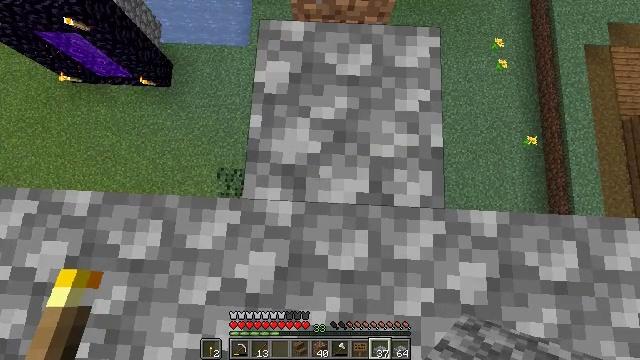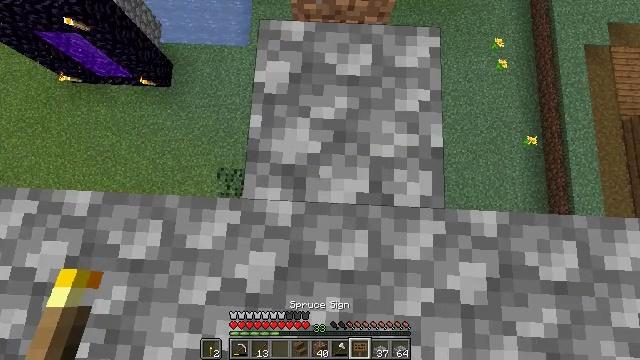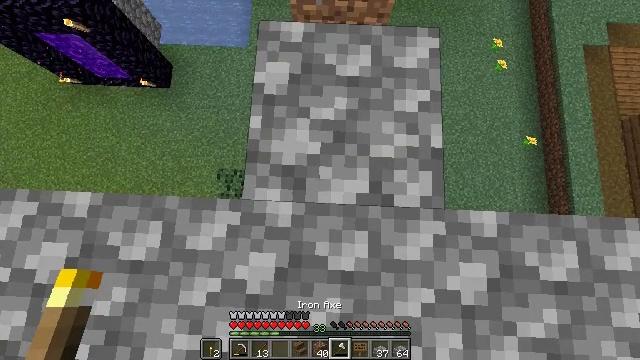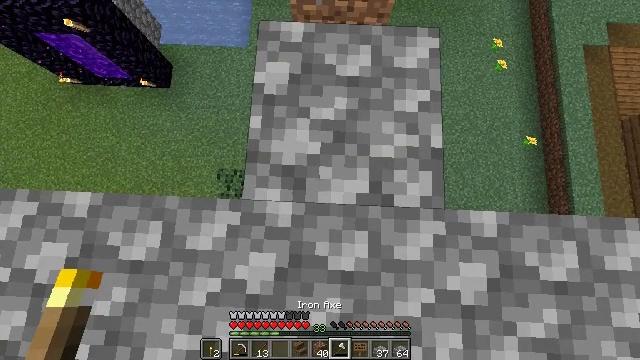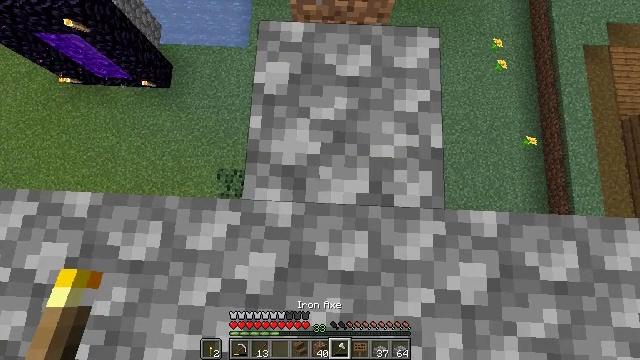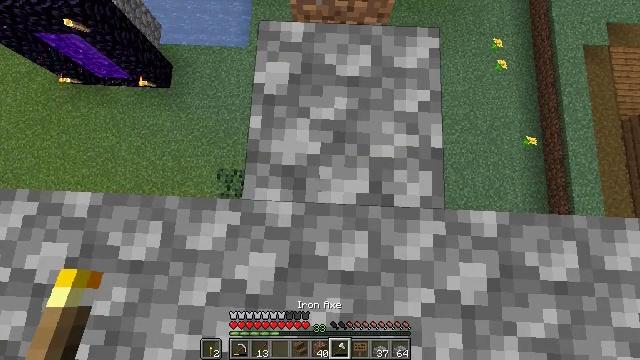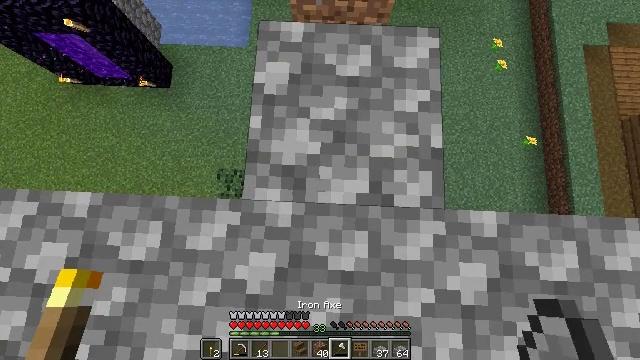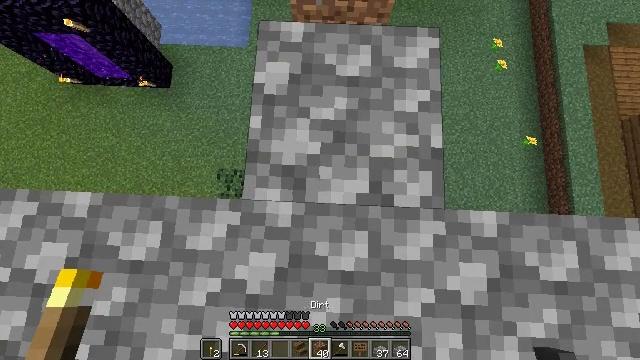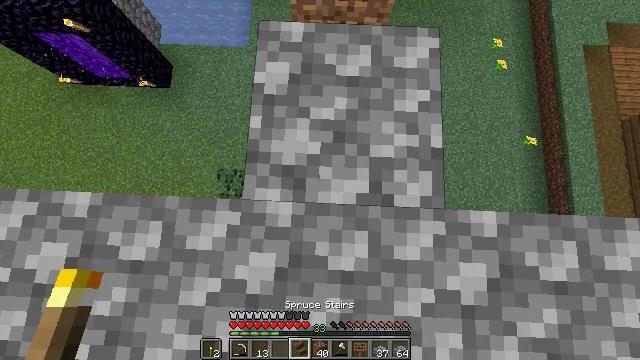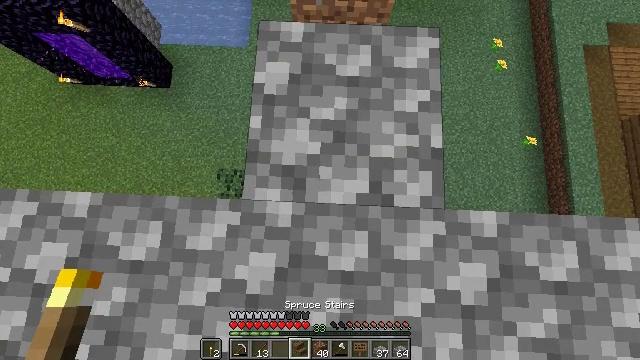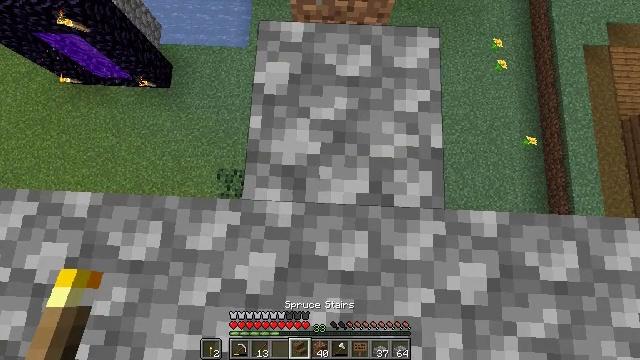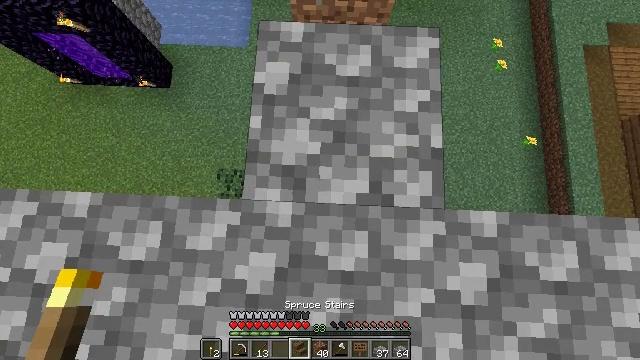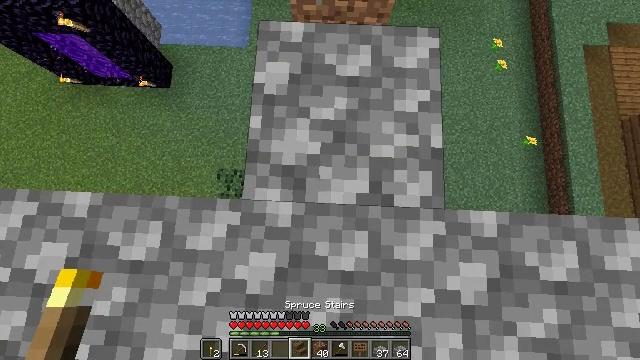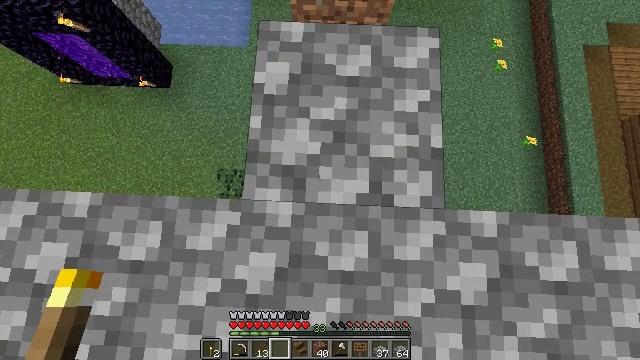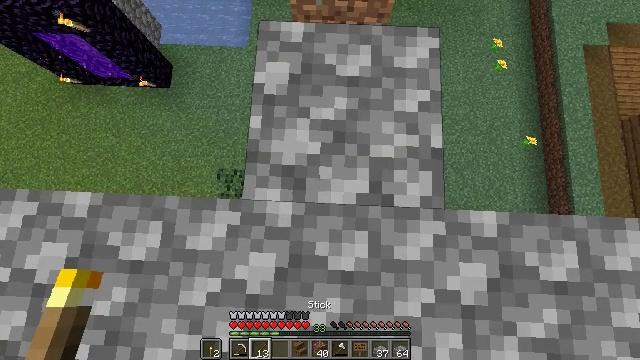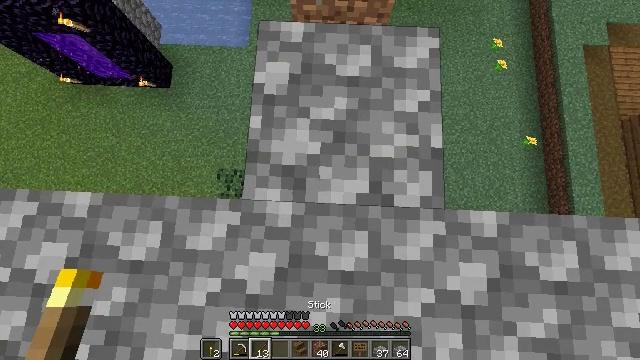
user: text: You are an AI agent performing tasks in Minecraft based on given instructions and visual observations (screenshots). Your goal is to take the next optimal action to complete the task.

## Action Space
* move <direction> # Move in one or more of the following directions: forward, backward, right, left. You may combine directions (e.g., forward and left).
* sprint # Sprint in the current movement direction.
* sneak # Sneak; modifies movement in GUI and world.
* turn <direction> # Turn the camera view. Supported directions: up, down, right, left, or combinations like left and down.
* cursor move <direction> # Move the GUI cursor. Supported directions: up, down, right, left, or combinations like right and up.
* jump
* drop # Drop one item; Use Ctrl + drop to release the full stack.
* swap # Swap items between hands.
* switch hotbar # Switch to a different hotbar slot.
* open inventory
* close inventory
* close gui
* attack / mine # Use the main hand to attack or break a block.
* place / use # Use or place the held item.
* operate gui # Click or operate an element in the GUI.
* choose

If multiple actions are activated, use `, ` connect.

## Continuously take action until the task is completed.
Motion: motion action
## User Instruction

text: Demolish the cobblestone slab for reuse.
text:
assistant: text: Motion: sneak
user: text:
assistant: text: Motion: sneak
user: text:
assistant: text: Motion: sneak
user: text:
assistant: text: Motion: sneak
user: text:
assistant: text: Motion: sneak
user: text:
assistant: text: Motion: sneak
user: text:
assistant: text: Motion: sneak
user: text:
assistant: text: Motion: sneak
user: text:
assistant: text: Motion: sneak
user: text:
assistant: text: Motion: sneak
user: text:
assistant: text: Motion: sneak
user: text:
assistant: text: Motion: sneak
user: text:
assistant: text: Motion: sneak
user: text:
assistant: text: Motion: sneak
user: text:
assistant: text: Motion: sneak
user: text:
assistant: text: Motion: sneak
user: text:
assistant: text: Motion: sneak
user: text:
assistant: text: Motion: sneak
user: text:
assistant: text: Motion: sneak
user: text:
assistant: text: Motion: sneak, turn right
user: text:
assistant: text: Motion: sneak, turn right
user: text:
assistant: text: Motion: sneak
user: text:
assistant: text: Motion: sneak
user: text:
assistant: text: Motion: sneak
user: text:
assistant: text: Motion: sneak
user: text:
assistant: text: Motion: move forward, sneak
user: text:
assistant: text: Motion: move forward, sneak
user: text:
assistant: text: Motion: sneak
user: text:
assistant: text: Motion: sneak, attack / mine
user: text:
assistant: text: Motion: sneak, attack / mine